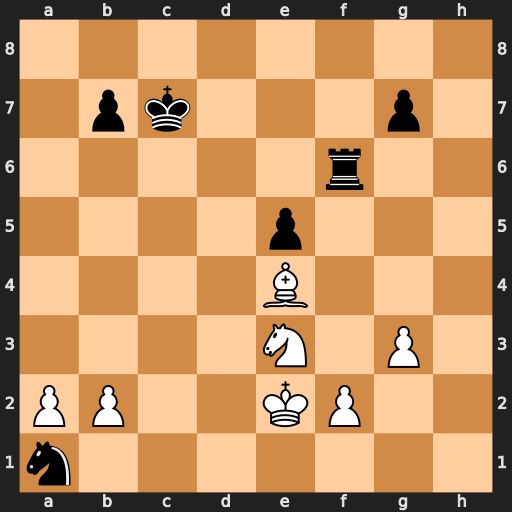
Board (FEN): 8/1pk3p1/5r2/4p3/4B3/4N1P1/PP2KP2/n7
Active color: w
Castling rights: -
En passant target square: -
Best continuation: Nd5+ Kd6 Nxf6